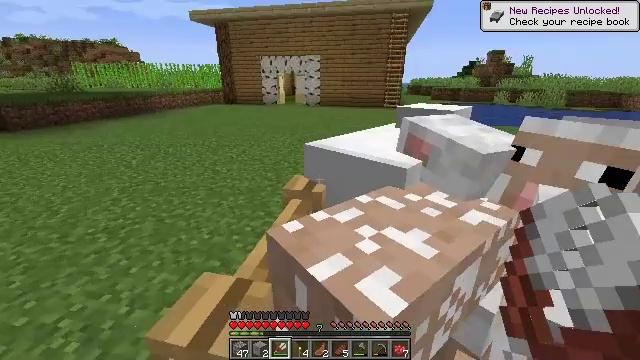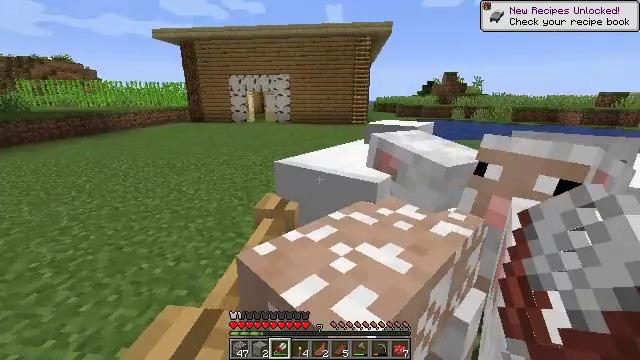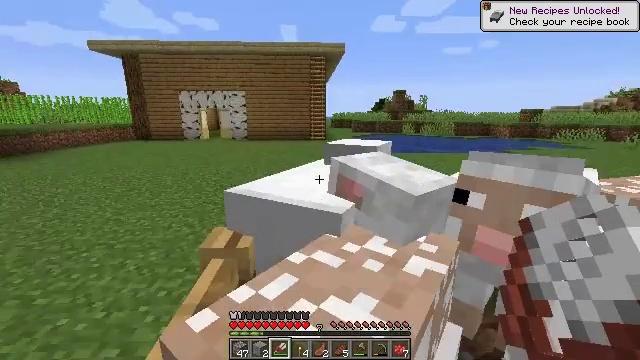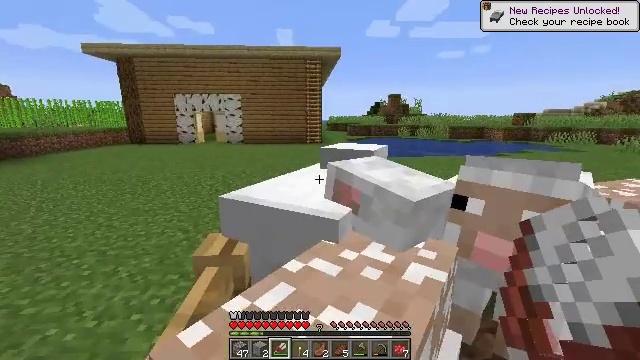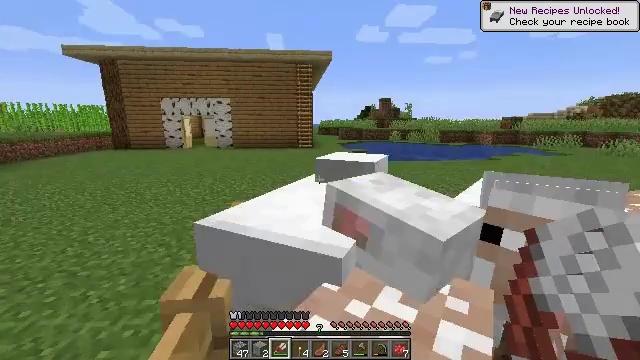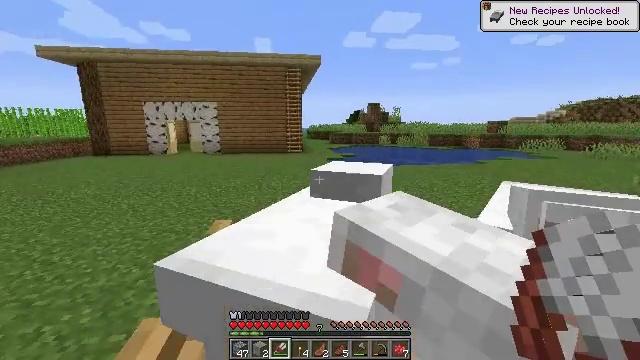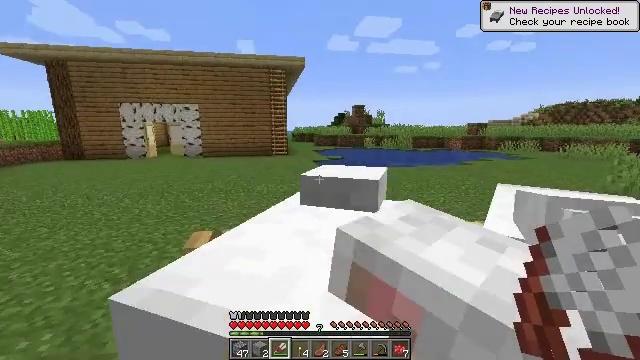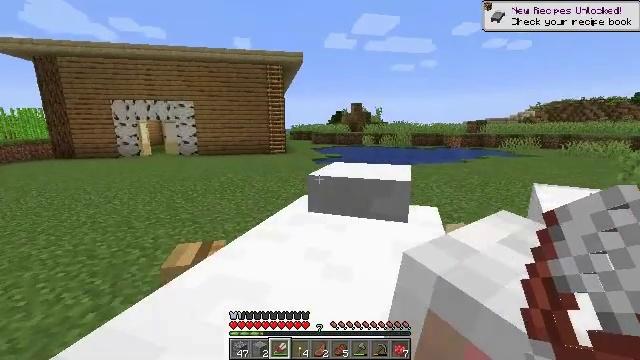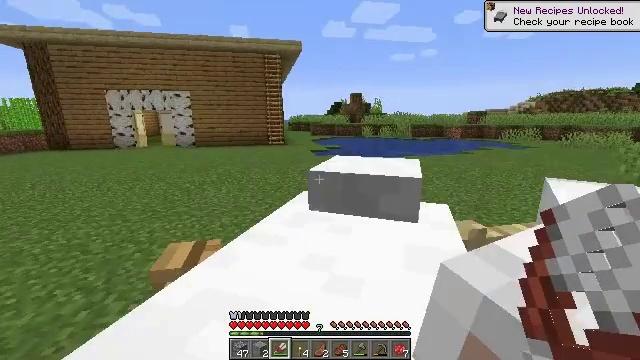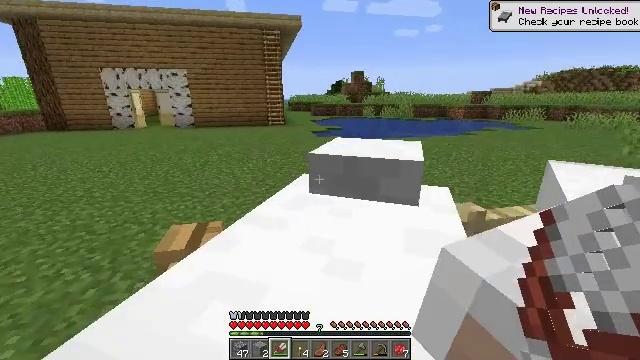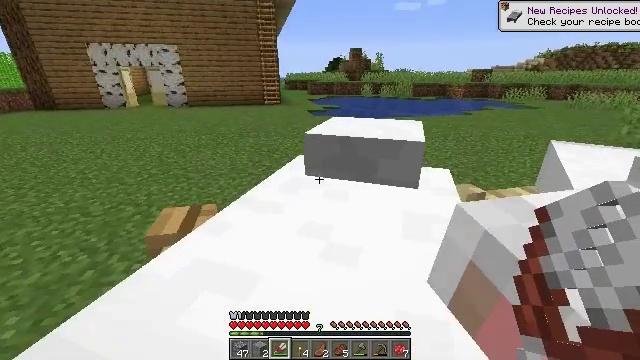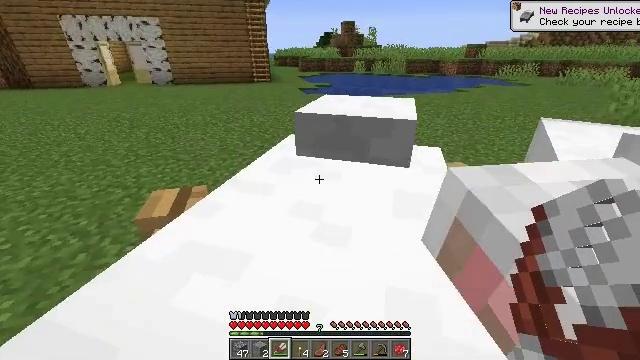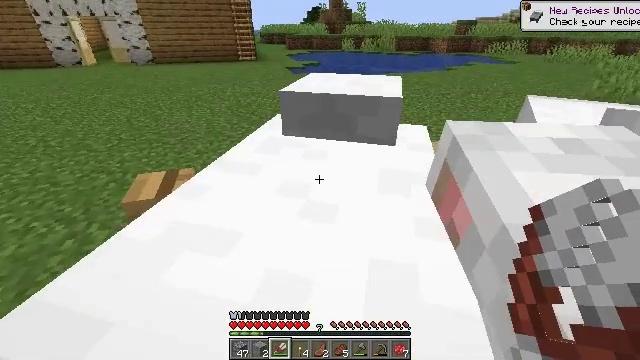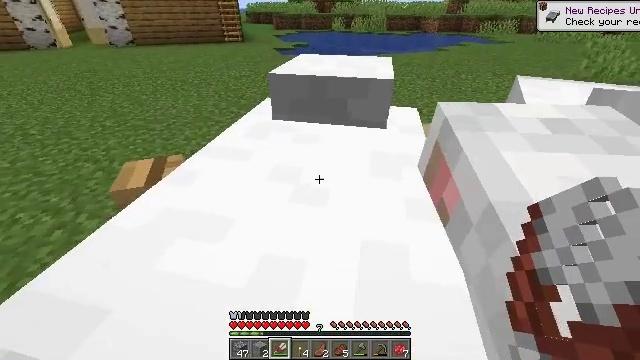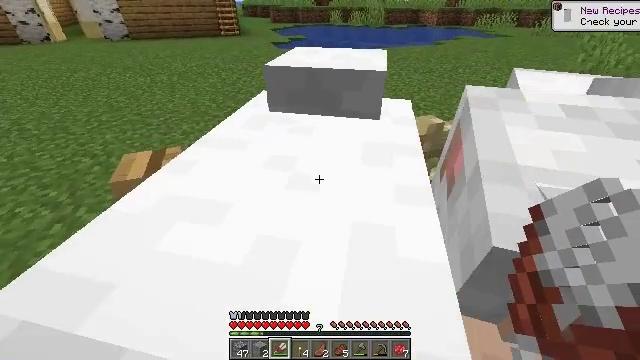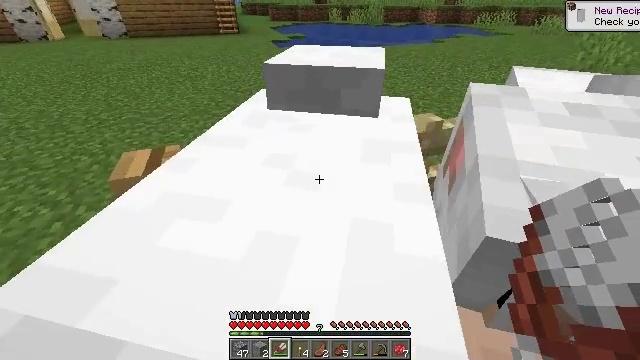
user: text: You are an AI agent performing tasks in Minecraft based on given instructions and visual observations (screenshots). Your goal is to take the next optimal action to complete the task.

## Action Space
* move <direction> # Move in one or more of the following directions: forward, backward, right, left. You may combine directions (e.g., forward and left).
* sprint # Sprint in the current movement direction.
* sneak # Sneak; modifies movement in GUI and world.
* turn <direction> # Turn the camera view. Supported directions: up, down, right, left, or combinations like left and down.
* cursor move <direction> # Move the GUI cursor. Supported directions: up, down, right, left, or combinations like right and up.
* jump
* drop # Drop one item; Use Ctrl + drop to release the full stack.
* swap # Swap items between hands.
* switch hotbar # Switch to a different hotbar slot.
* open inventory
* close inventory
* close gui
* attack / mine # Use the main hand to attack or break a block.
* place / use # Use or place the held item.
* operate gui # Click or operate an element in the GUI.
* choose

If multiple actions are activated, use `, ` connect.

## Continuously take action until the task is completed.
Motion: motion action
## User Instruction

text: Use the crafting grid to craft an iron door.
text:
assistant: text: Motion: turn right and up
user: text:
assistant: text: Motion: move forward, turn right and up
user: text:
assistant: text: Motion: move forward
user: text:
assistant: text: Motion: move forward, turn right
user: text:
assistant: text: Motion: move forward, turn right
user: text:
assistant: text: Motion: move forward, turn right
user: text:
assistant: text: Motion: move forward
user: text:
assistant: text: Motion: turn down
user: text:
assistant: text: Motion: turn down
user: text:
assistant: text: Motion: turn down
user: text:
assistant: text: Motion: turn right and down
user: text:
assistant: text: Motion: turn right and down
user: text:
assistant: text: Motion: turn right and down
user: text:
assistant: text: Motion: turn down
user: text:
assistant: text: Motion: no_op
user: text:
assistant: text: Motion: use / place
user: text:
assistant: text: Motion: use / place
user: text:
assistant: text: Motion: use / place
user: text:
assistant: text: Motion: no_op
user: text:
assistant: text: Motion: no_op
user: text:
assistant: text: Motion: no_op
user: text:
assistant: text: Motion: no_op
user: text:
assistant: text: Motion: no_op
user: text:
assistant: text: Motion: no_op
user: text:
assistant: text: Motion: no_op
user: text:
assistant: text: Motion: no_op
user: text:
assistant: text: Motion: no_op
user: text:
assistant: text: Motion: no_op
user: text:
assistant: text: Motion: turn left
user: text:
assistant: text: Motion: turn left